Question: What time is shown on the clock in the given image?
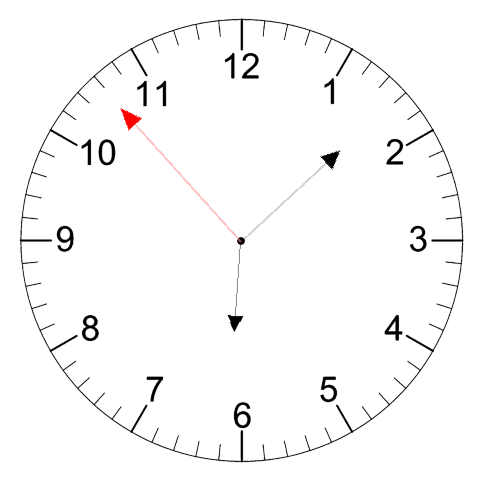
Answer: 06:07:53